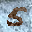
Label: 5